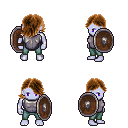
a pixel art fantasy rpg character, male body template, dark elf, purple skin, steel chest armor, teal pants, brown swoop hairstyle, bracelets, shield, four views (front, back, left, right), 2x2 character sprite sheet, small pixel art, hard edges, no anti-aliasing